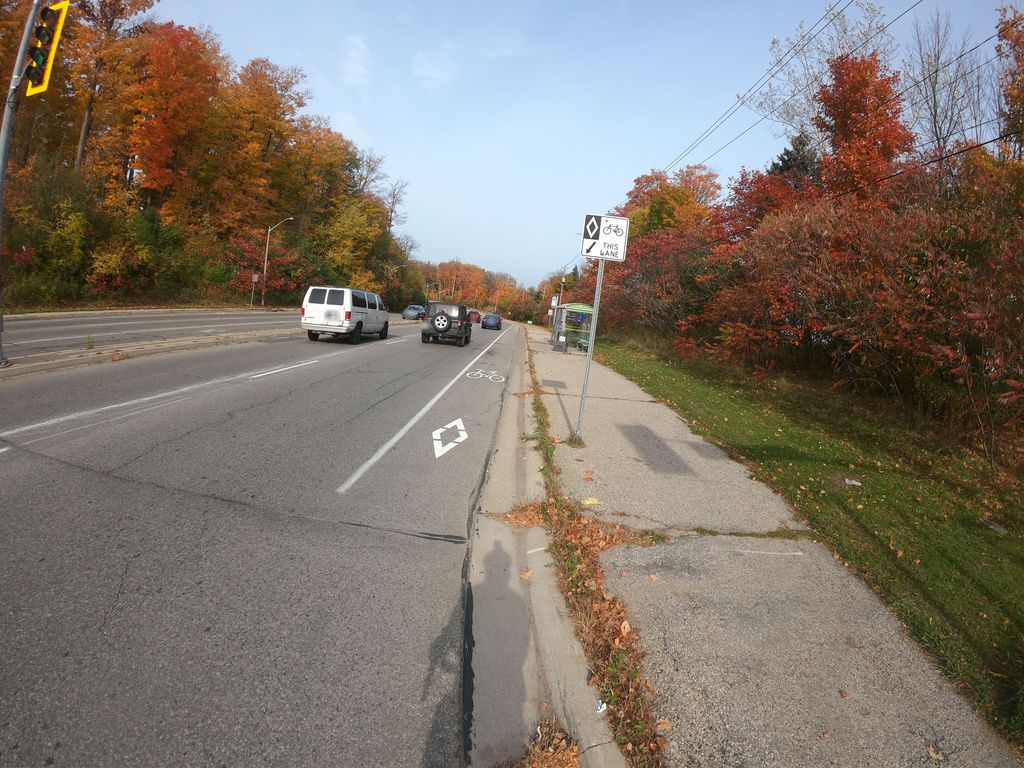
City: kitchener-waterloo